Field crop: maize
Growth stage: 2
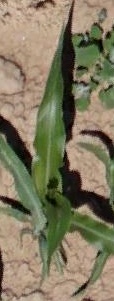
Species: maize